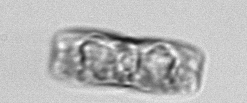
Label: pennate_morphotype1